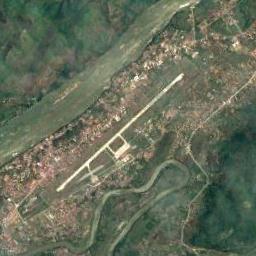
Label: airport